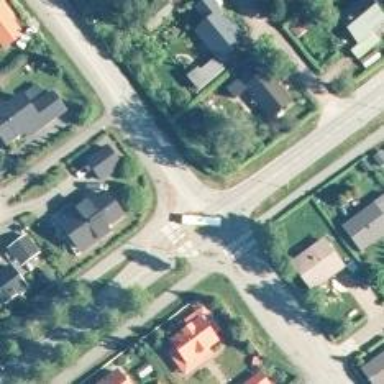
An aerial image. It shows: Road with "give way" sign.